Question: I'm implementing a simple DFS traversal for directed graph:
'''
#include <iostream>
#include <vector>
#include <climits>
#include <utility>
#include <deque>
#include <queue>
#include <algorithm>
#include <iomanip>
#include <list>
using namespace std;
enum class color_type {
BLACK,
WHITE,
GRAY
};
struct vertex {
char label;
color_type color;
int start;
int finish;
vertex *parent;
vector<vertex> adjacents;
vertex(char label)
:label(label), start(0), finish(0), color(color_type::WHITE) {
}
void add_neighbor(const vertex &v) {
adjacents.push_back(v);
}
};
class digraph {
private:
vector<vertex> vertices;
int count;
public:
digraph()
:count(0) {
vertex a('a');
vertex b('b');
vertex c('c');
add_edge(a, b);
add_edge(b, c);
add_edge(c, a);
vertices.push_back(a);
vertices.push_back(b);
vertices.push_back(c);
for (int i = 0; i < vertices.size(); ++i) {
vertices[i].color = color_type::WHITE;
vertices[i].parent = NULL;
}
}
void add_edge(vertex &u, vertex &v) {
u.add_neighbor(v);
}
void dfs() {
dfs_visit(vertices[0]);
}
void dfs_visit(vertex &u) {
count++;
u.start = count;
u.color = color_type::GRAY;
cout << "??? visit = " << u.label << endl;
cout << "# neighbors: " << u.adjacents.size() << '
';
for (int i = 0; i < u.adjacents.size(); ++i) {
if (u.adjacents[i].color == color_type::WHITE) {
cout << "visit neighbor of [" << u.label << "] is: " << u.adjacents[i].label << endl;
u.adjacents[i].parent = &u;
dfs_visit(u.adjacents[i]);
}
}
u.color = color_type::BLACK;
count++;
u.finish = count;
}
public:
friend ostream& operator <<(ostream& o, const digraph &dg) {
for (int i = 0; i < dg.vertices.size(); ++i) {
o << dg.vertices[i].label << ":
";
o << " start = " << dg.vertices[i].start << endl;
o << " finish = " << dg.vertices[i].finish << endl;
}
return o;
}
};
int main() {
digraph dg;
dg.dfs();
cout << dg << endl;
return 0;
}
'''
The problem is the call to 'dfs_visit()' stop after visit the 2nd vertex. I pass a vertex 'u' by reference as parameter of 'dfs_visit()' function, but somehow the number of neighbor of vertex 'b' suddenly becomes '0' which is very odd.
It seemed to me that the vertices stored in the vector 'vertices' are not the same as the ones which are passed to 'dfs_visit', but I don't really see how this could be the case. I've been using Java for a while and now I'm really rusty with C++. So could anyone shed me some lights regarding this issue?

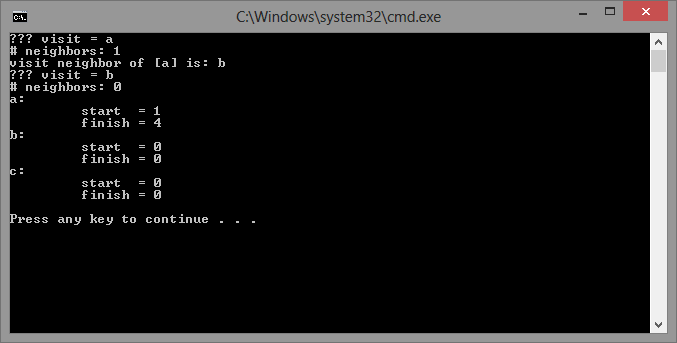
Answer: This is probably closer to what you're looking for, using pointers for neighbors. Hope this helps. Ultimately the difference is the by-pointer addressing of neighbors within the primary vertex container, as opposed to all those copies being made in your code.
Note: the add-construction just sets up a node to have the "next" node in the vertices collection as its neighbor, finishing with the last node getting the first for a neighbor. This seemed to be what you're code was trying to accomplish.
'''
#include <iostream>
#include <vector>
#include <climits>
#include <utility>
#include <deque>
#include <queue>
#include <algorithm>
#include <iomanip>
#include <list>
using namespace std;
enum class color_type {
BLACK,
WHITE,
GRAY
};
struct vertex {
char label;
color_type color;
int start;
int finish;
vertex *parent;
vector<vertex*> adjacents;
vertex(char label)
:label(label), start(0), finish(0), color(color_type::WHITE) {
}
void add_neighbor(vertex &v) {
adjacents.push_back(std::addressof(v));
}
};
class digraph {
private:
vector<vertex> vertices;
int count;
public:
digraph()
:count(0) {
vertices.push_back(vertex('a'));
vertices.push_back(vertex('b'));
vertices.push_back(vertex('c'));
for (size_t i=0; i<vertices.size(); ++i)
{
vertices[i].color = color_type::WHITE;
vertices[i].parent = NULL;
vertices[i].add_neighbor(vertices[(i+1)%vertices.size()]);
}
}
void dfs() {
dfs_visit(vertices[0]);
}
void dfs_visit(vertex &u) {
count++;
u.start = count;
u.color = color_type::GRAY;
cout << "??? visit = " << u.label << endl;
cout << "# neighbors: " << u.adjacents.size() << '
';
for (int i = 0; i < u.adjacents.size(); ++i) {
if (u.adjacents[i]->color == color_type::WHITE) {
cout << "visit neighbor of [" << u.label << "] is: " << u.adjacents[i]->label << endl;
u.adjacents[i]->parent = &u;
dfs_visit(*(u.adjacents[i]));
}
}
u.color = color_type::BLACK;
count++;
u.finish = count;
}
public:
friend ostream& operator <<(ostream& o, const digraph &dg) {
for (int i = 0; i < dg.vertices.size(); ++i) {
o << dg.vertices[i].label << ":
";
o << " start = " << dg.vertices[i].start << endl;
o << " finish = " << dg.vertices[i].finish << endl;
}
return o;
}
};
int main() {
digraph dg;
dg.dfs();
cout << dg << endl;
return 0;
}
'''
'''
??? visit = a
# neighbors: 1
visit neighbor of [a] is: b
??? visit = b
# neighbors: 1
visit neighbor of [b] is: c
??? visit = c
# neighbors: 1
a:
start = 1
finish = 6
b:
start = 2
finish = 5
c:
start = 3
finish = 4
'''